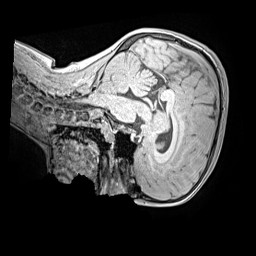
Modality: MP2RAGE
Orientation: sagittal
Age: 11
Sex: female
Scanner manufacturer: siemens
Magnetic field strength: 3 T
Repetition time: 4 s
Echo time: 0.00299 s